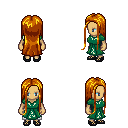
a pixel art fantasy rpg character, female body template, human, tanned skin, sash dress, white pants, dark blonde extra-long hairstyle, ghillies, four views (front, back, left, right), 2x2 character sprite sheet, small pixel art, hard edges, no anti-aliasing